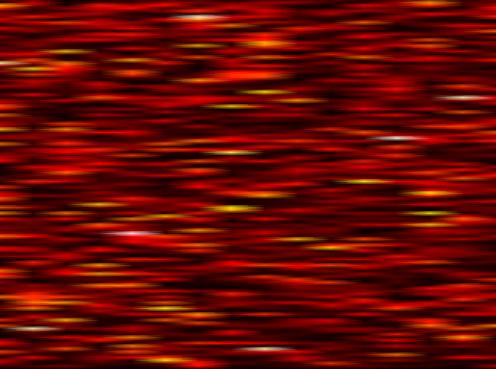
Label: FOFDM